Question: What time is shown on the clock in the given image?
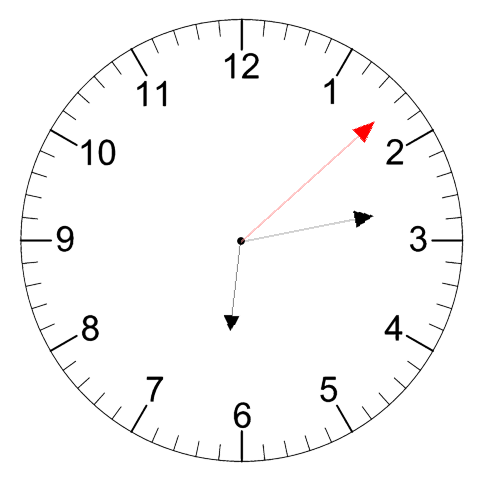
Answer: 06:13:08